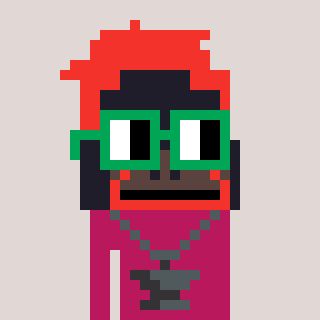
a pixel art character with square green glasses, a orangutan-shaped head and a darkpink-colored body on a warm background